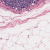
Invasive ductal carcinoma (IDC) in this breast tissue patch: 0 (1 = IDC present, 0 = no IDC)